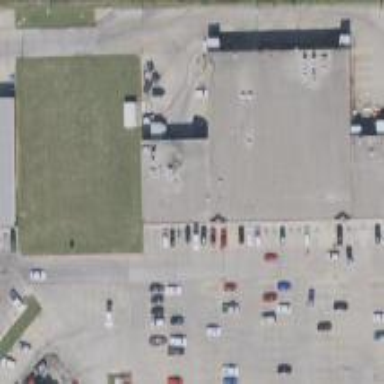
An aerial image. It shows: Commercial building.